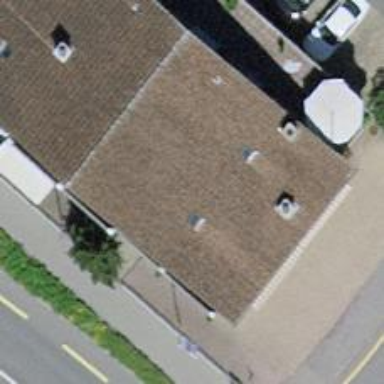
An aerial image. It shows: Outdoor shop.